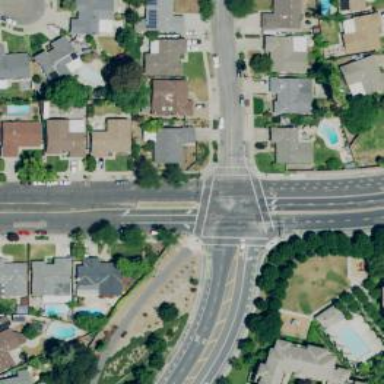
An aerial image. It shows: Solid stop line on the road.